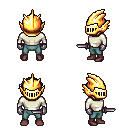
a pixel art fantasy rpg character, male body template, human, tanned skin, white long-sleeve shirt, teal pants, gray short bangs hairstyle, gold helm, metal gloves, maroon shoes, dagger, four views (front, back, left, right), 2x2 character sprite sheet, small pixel art, hard edges, no anti-aliasing